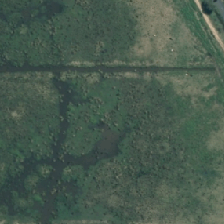
Land cover: herbaceous_freshwater_vege